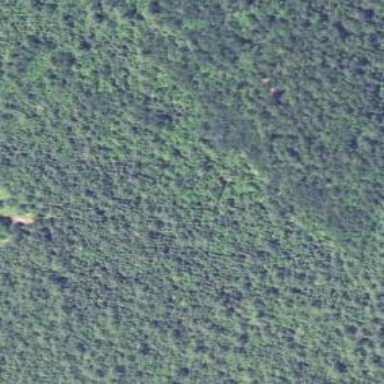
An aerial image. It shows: Forest area with mix of leaf types and cycles.